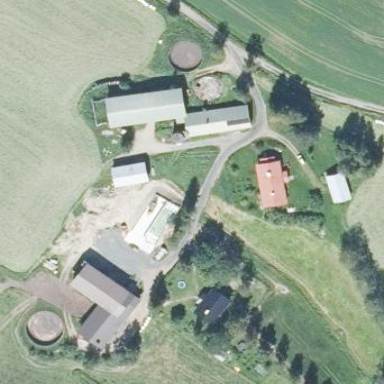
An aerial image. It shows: Farmyard area.